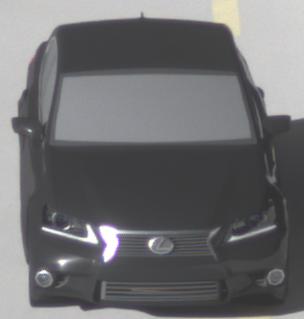
Make: Lexus
Model: GS 250
Detailed model: GS (L10)
Model produced from: 2012/06
Model produced until: 2013/12
Doors: 4
Color: black
Road condition: dry road
Daytime: morning or afternoon
Contrast: high contrast